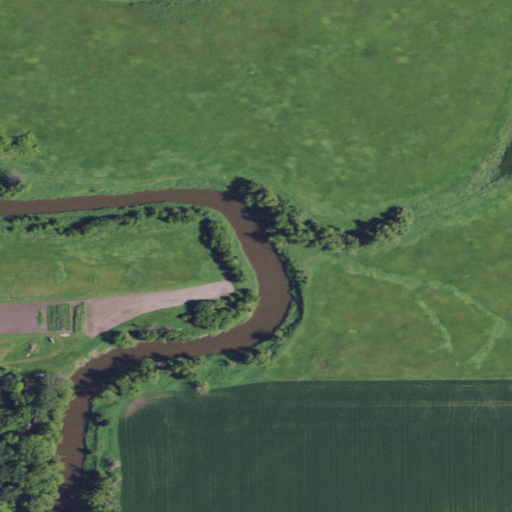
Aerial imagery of valley in North Dakota named Horseshoe Coulee containing cultivated crops, woody wetlands, and open water